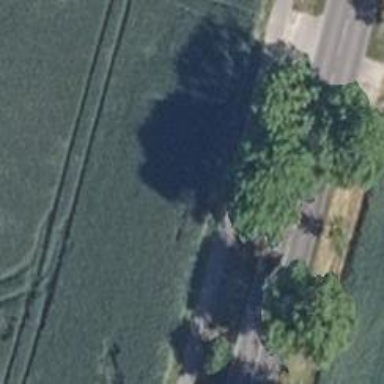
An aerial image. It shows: Row of broadleaved trees.